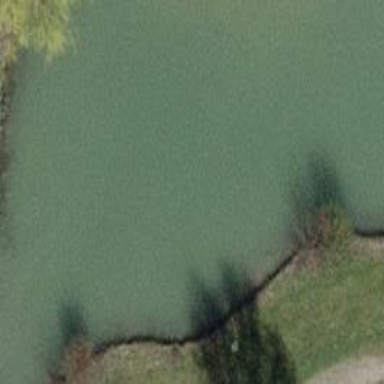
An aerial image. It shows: Pond with natural water.